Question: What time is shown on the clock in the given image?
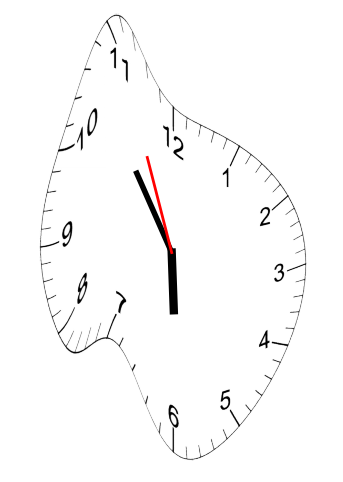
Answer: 05:53:56